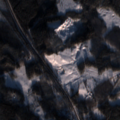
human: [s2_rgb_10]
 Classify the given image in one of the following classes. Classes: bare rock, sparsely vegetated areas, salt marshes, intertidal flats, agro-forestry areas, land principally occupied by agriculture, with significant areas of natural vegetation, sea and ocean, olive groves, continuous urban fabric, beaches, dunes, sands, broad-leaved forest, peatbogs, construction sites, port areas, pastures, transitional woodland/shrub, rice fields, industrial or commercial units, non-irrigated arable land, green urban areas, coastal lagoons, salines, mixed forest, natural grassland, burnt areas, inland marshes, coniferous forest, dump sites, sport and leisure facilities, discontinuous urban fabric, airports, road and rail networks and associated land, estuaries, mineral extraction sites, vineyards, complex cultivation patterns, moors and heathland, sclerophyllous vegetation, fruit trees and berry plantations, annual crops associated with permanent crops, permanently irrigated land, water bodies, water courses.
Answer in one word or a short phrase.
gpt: broad-leaved forest, coniferous forest, mixed forest